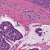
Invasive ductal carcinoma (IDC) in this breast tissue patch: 1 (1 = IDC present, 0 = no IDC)